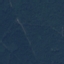
Land use / land cover: Forest